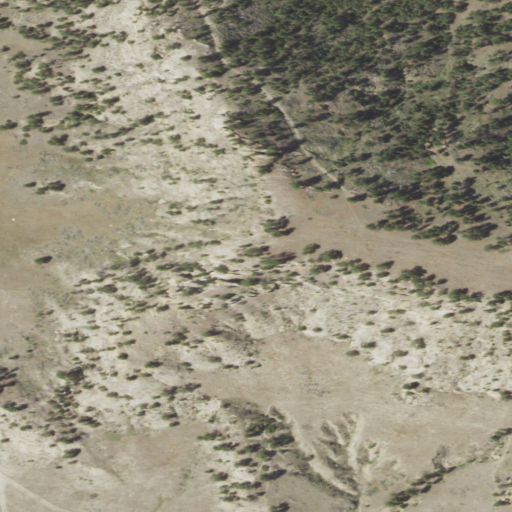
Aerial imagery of mountain in Montana named Twin Tops containing grassland, evergreen forest, and shrub